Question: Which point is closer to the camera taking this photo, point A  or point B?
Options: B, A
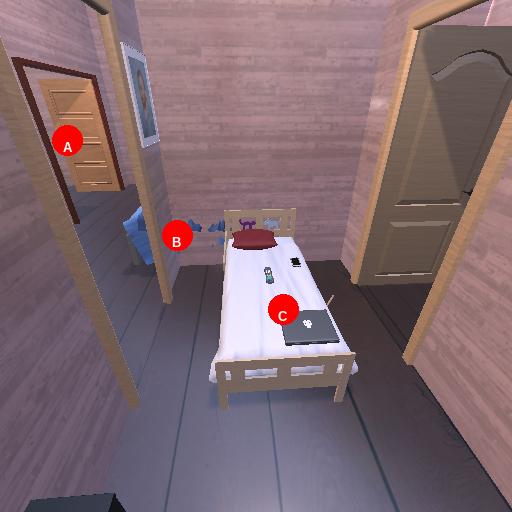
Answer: B